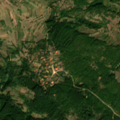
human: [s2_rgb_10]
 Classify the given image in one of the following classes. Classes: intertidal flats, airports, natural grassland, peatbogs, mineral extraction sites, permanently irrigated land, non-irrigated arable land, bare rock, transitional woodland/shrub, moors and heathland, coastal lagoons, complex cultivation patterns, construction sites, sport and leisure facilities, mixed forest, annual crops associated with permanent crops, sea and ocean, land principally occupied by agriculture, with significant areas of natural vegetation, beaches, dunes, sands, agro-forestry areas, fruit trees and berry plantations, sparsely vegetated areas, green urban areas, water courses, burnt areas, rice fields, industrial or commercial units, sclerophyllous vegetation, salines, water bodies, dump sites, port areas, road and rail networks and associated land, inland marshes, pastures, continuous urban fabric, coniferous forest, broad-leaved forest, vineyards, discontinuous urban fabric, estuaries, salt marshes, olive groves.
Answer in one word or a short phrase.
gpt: pastures, complex cultivation patterns, broad-leaved forest, transitional woodland/shrub